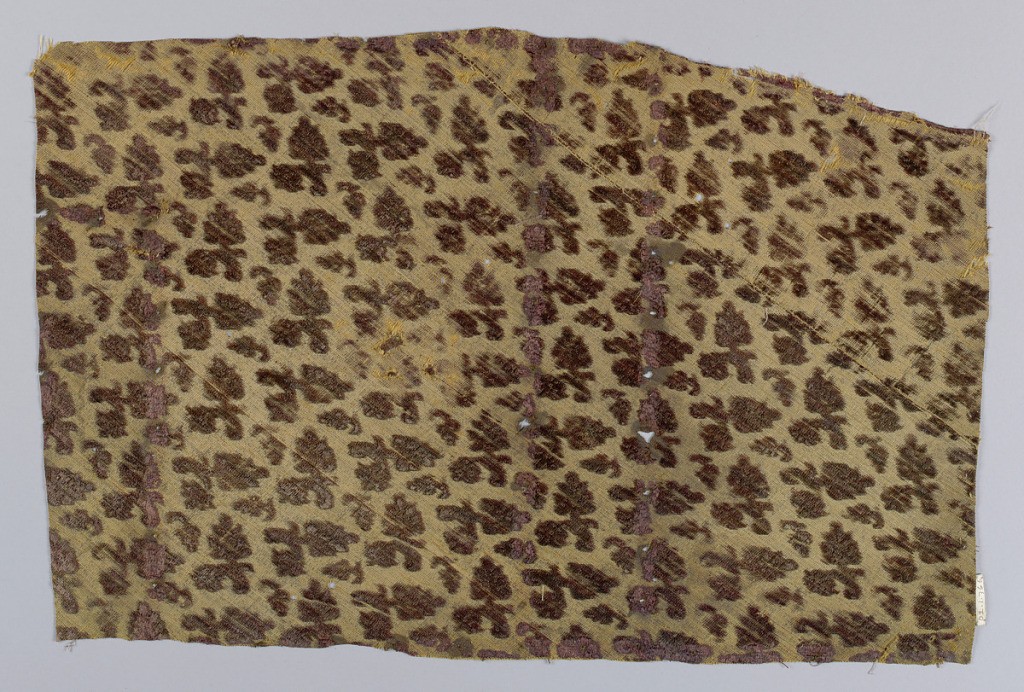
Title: Fragment
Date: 17th century
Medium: silk Technique: supplementary warp forming raised pile (velvet)
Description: Brown leaves facing in alternate directions.